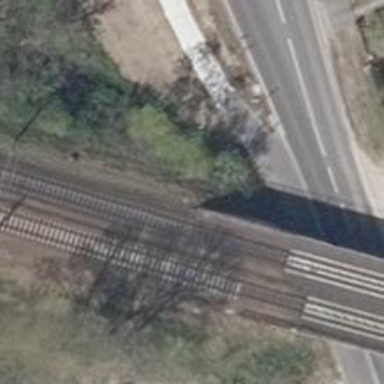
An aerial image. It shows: Railway bridge with electrified contact lines.